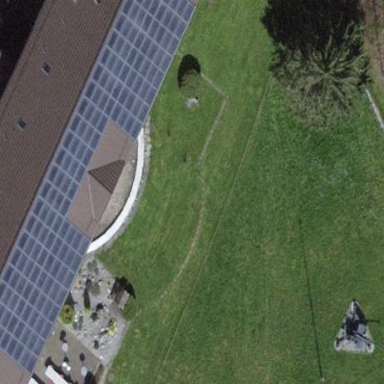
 consisting of solar photovoltaic panels."